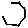
Label: hexagon